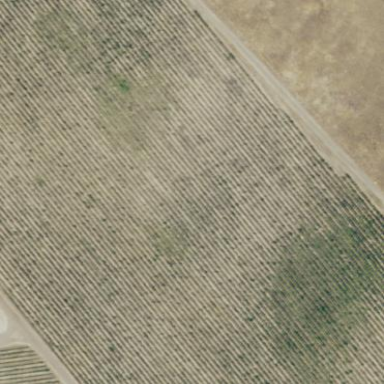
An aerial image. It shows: Vineyard where grapes are grown.